Question: Hi CSS savvies out there!
I got this image that I use as a submit button

Since the website will be multilingual, I don't want to create different images for each language.. so I want to make it a CSS cross-browser button.
Is it possible? and how should I go since this is an slightly difficult button.
Thanx a lot :)
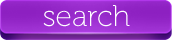
Answer: It's , but not easy. You could break it up into the following images:
1. Top left corner
2. Top right corner
3. Bottom left corner
4. Bottom right corner
5. Left border
6. Right border
7. Top border
8. Bottom border
9. Center
This is called the "9-patch" method. However, your bottom border contains a non-tilable glare. You could also add 2 more patches to this:
1. Bottom left stretchable pixels between the bottom left corner and the bottom border
2. Bottom right stretchable pixels between the bottom right corner and the bottom border
You can then wrap these elements in an 'inline-block' div and use that as the button. There's also a new <URL> property that you can use with CSS3, but it doesn't have good support yet.
You can embed the font with '@font-face'.